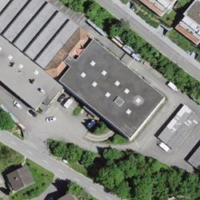
EUNIS habitat code: 54
Species observed at this site:
Sedum album